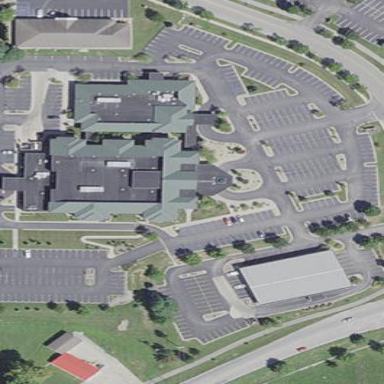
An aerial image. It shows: Healthcare clinic is depicted in the image.